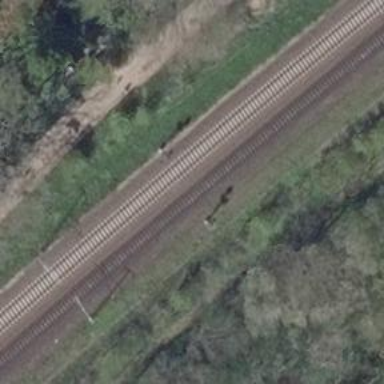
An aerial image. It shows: Railway signal.